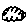
Label: cloud